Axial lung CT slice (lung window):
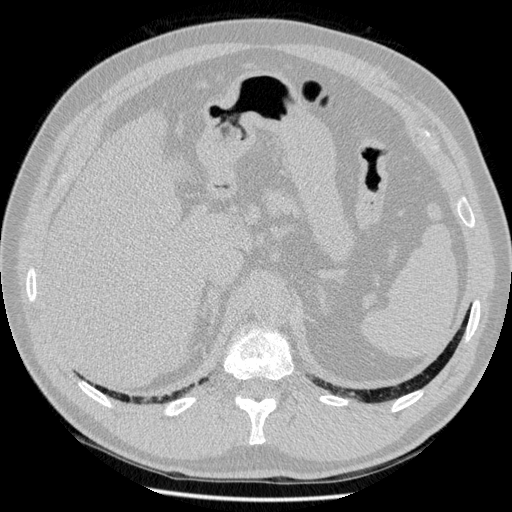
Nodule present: no